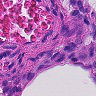
Metastatic tissue present: no